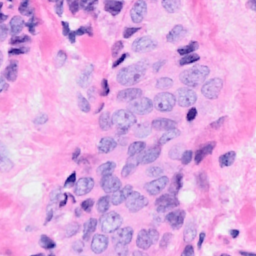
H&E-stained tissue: Breast